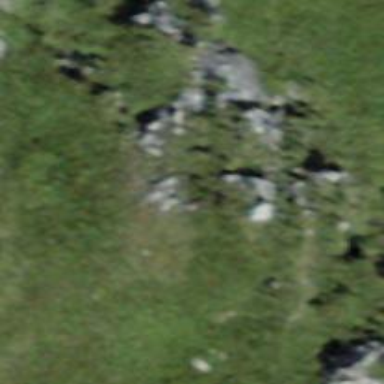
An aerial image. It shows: Cliff in nature.